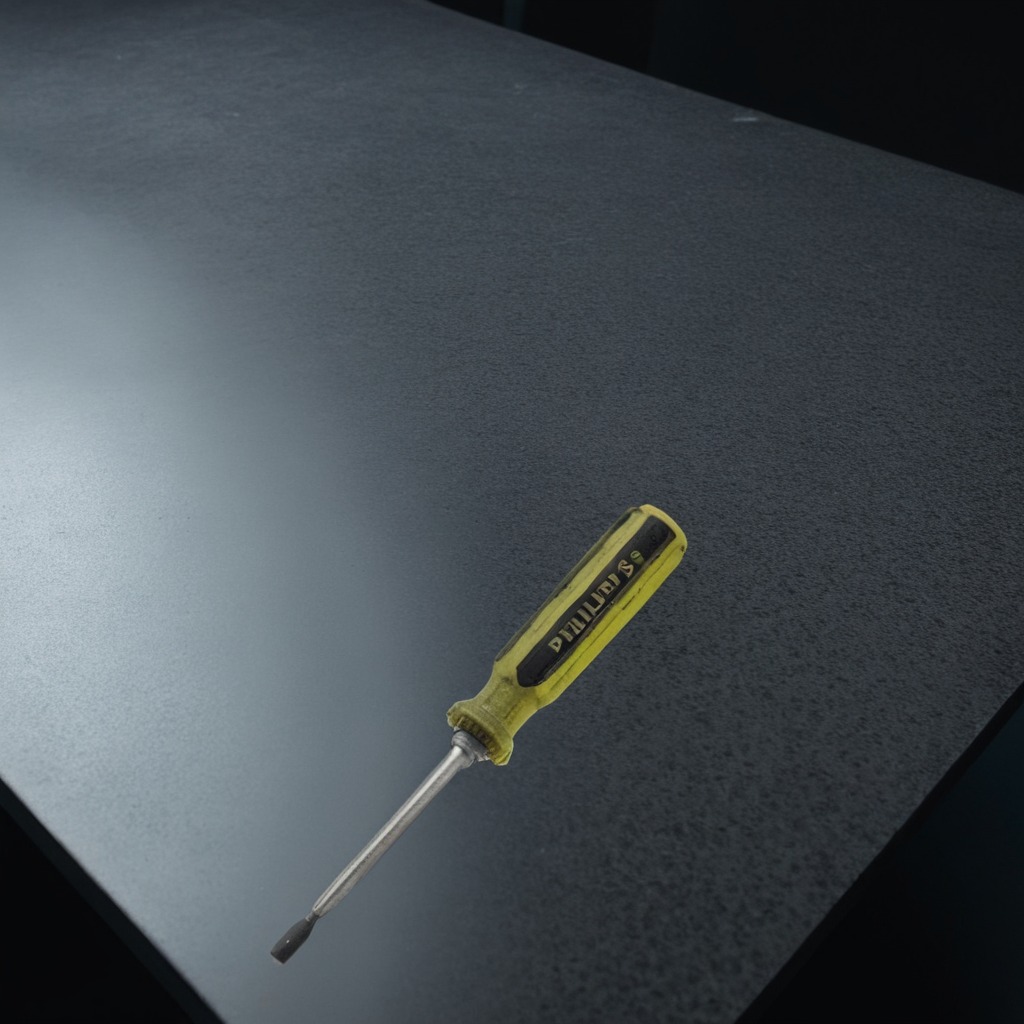
A screwdriver is lying on a clean granite table inside a workshop at night dim ambient light soft shadows worn but